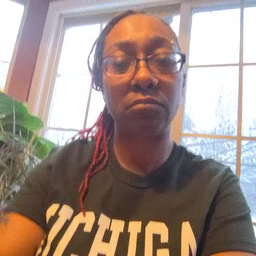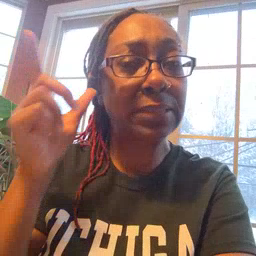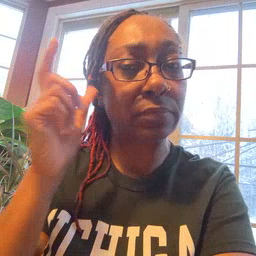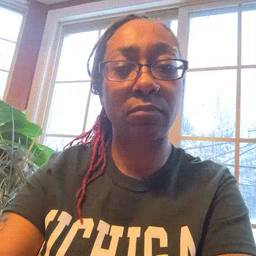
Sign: listen